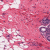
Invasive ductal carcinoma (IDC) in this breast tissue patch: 0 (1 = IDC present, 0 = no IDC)